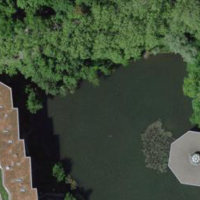
EUNIS habitat code: 55
Species observed at this site:
Sitta europaea
Sturnus vulgaris
Mergus merganser